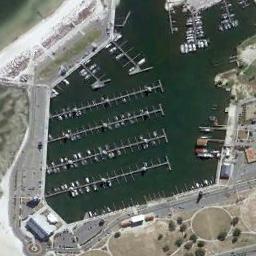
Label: harbor